Current action and preconditions to check: trajectory_clear

Your task: For each precondition in the list above, predict whether it will hold at this action.

Consider the current scene as observed from the mobile robot's camera, and analyze the predicted future states of all dynamic agents (e.g., people, animals, vehicles, or any moving entities) within the NEXT SECOND.

IMPORTANT: Only answer "very likely" if you are absolutely certain—based on strong, clear evidence—that a dynamic agent will violate the precondition in the predicted future state. Do NOT answer "very likely" for unlikely, ambiguous, or low-probability risks.

Ask yourself for each precondition: Is there a high probability, with clear and convincing evidence, that the predicted future states of any dynamic agent will interfere with the predicted future state of the currently executing action within the NEXT SECOND, causing that precondition to fail?

Assess the risk level based on these predictions. Use "likely" or "very likely" if motions create a clear risk of interference.

Use "neutral" or "improbable" if agents are nearby but their predicted paths are clearly diverging or non-conflicting.

Failure Risk Categories: "very improbable", "improbable", "neutral", "likely", "very likely"

Answer Format: Output ONLY the probability_of_failure value from these categories: "very improbable", "improbable", "neutral", "likely", "very likely"

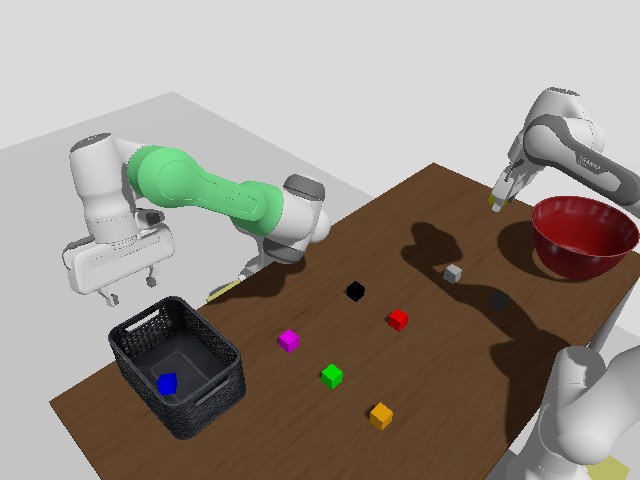

Answer: very improbable